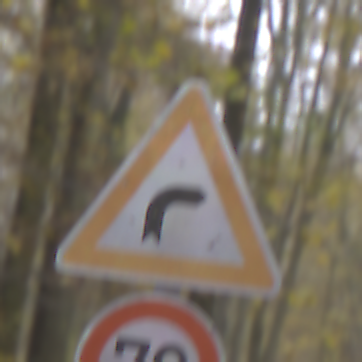
Verkehrszeichen: KurveRechts
Zusatzzeichen unten: Geschwindigkeit70
Umgebung: Outdoor, Nature
Tageszeit: MorningAfternoon
Wetter: Overcast
Licht: Natural
Jahreszeit: Autumn
Kontrast: LowContrast